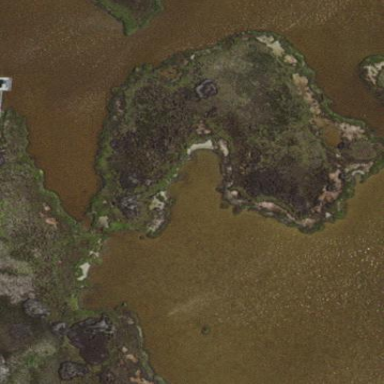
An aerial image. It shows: Marsh wetland.